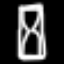
Label: hourglass